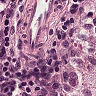
Metastatic tissue present: no